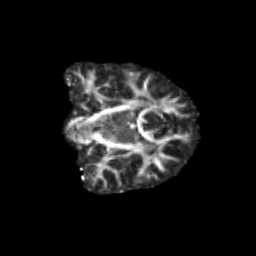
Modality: FA
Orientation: coronal
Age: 9
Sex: male
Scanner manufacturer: siemens
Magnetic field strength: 3 T
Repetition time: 3.8 s
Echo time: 0.07 s